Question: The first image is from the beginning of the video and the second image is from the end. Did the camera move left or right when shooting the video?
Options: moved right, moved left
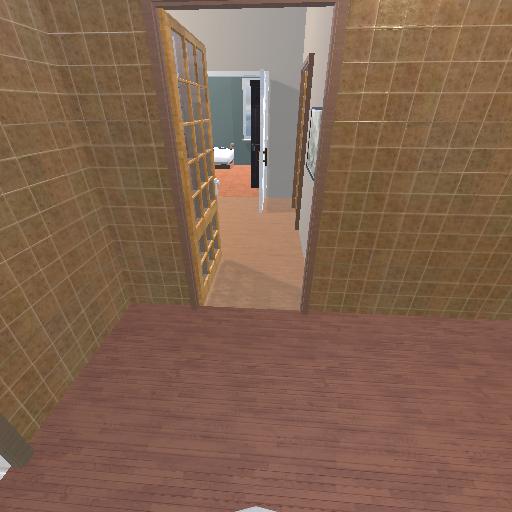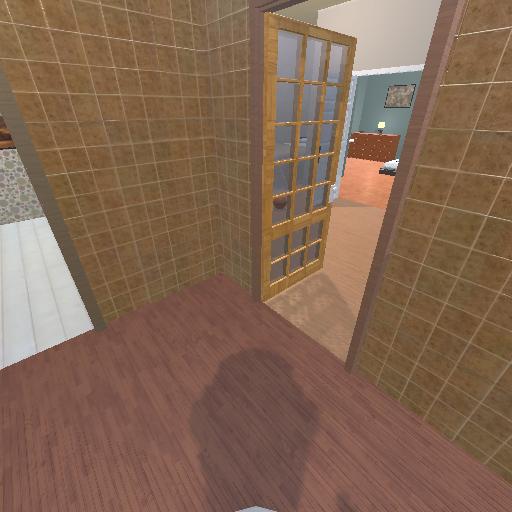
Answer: moved right